【题型】证明题　【知识点】解析几何　【难度】medium
给定椭圆 \( C:\frac{x^2}{a^2}+\frac{y^2}{b^2}=1(a>b>0) \)，称圆心在原点 \( O \)，半径为 \( \sqrt{a^2+b^2} \) 的圆是椭圆 \( C \) 的“伴随圆”。若椭圆 \( C \) 的一个焦点为 \( F_1(\sqrt{2},0) \)，其短轴上的一个端点到 \( F_1 \) 的距离为 \( \sqrt{3} \)。

\noindent (1) 求椭圆 \( C \) 的方程及其“伴随圆”方程；

\noindent (2) 若倾斜角为 \( 45^\circ \) 的直线 \( l \) 与椭圆 \( C \) 只有一个公共点，且与椭圆 \( C \) 的“伴随圆”相交于 \( M \)、\( N \) 两点，求弦 \( MN \) 的长；

\noindent (3) 在椭圆 \( C \) 的“伴随圆”上任取一点 \( P(x_0,y_0) \)，过点 \( P \) 作两条直线 \( l_1 \)，\( l_2 \)，使得 \( l_1 \)，\( l_2 \) 与椭圆 \( C \) 都只有一个公共点，且 \( l_1 \)，\( l_2 \) 分别与椭圆的“伴随圆”交于 \( M \)，\( N \) 两点。证明：直线 \( MN \) 过原点 \( O \)。
【解答】
\noindent \textbf{【分析】}
(1) 根据已知条件求得 \( a \)，\( b \)，\( c \)，从而求得椭圆 \( C \) 的方程及其“伴随圆”方程；

\noindent (2) 设出直线 \( l \) 的方程并与椭圆方程联立，化简后利用判别式求得 \( m^2 \)，利用点到直线的距离公式以及圆的弦长的计算公式求得 \( |MN| \)；

\noindent (3) 通过证明 \( l_1 \perp l_2 \) 来证得直线 \( MN \) 过原点 \( O \)。

\vspace{1em}

\noindent \textbf{【解答】}
解：(1) 依题意，\( c = \sqrt{2} \)，\( a = \sqrt{3} \)，所以 \( b = \sqrt{a^2 - c^2} = 1 \)，\( \sqrt{a^2 + b^2} = 2 \)，

所以椭圆 \( C \) 的方程为 \( \frac{x^2}{3} + y^2 = 1 \)，“伴随圆”方程为 \( x^2 + y^2 = 4 \)。

\vspace{1em}

\noindent (2) 设直线 \( l \) 的方程为 \( y = x + m \)，

由
\[
\begin{cases}
y = x + m \\
\frac{x^2}{3} + y^2 = 1
\end{cases}
\]
消去 \( y \) 并化简得 \( 4x^2 + 6mx + 3m^2 - 3 = 0 \)，

由 \( \Delta = 36m^2 - 16(3m^2 - 3) = 0 \) 得 \( m^2 = 4 \)，

圆心到直线 \( l: x - y + m = 0 \) 的距离为 \( \frac{|m|}{\sqrt{2}} = \sqrt{2} \)，

所以 \( |MN| = 2\sqrt{2^2 - (\sqrt{2})^2} = 2\sqrt{2} \)。

\vspace{1em}

\noindent (3) 证明：①当 \( l_1 \)、\( l_2 \) 都有斜率时，设点 \( P(x_0,y_0) \)，其中 \( x_0^2 + y_0^2 = 4 \)，

设经过点 \( P(x_0,y_0) \) 与椭圆相切，且斜率存在的直线的方程为 \( y = k(x - x_0) + y_0 \)，

联立
\[
\begin{cases}
y = kx + (y_0 - kx_0) \\
\frac{x^2}{3} + y^2 = 1
\end{cases}
\]
消去 \( y \) 得到 \( x^2 + 3[kx + (y_0 - kx_0)]^2 - 3 = 0 \)，

即 \( (1 + 3k^2)x^2 + 6k(y_0 - kx_0)x + 3(y_0 - kx_0)^2 - 3 = 0 \)，

\( \Delta' = [6k(y_0 - kx_0)]^2 - 4 \cdot (1 + 3k^2)[3(y_0 - kx_0)^2 - 3] = 0 \)，

整理可得 \( (3 - x_0^2)k^2 + 2x_0y_0k + 1 - y_0^2 = 0 \)，

设 \( l_1 \)、\( l_2 \) 的斜率分别为 \( k_1 \)、\( k_2 \)，因为 \( l_1 \)、\( l_2 \) 与椭圆 \( C \) 都只有一个公共点，

所以 \( k_1 \)、\( k_2 \) 是关于 \( k \) 的方程 \( (3 - x_0^2)k^2 + 2x_0y_0k + 1 - y_0^2 = 0 \) 的两个实数根，

因而 \( k_1 \cdot k_2 = \frac{1 - y_0^2}{3 - x_0^2} = \frac{1 - (4 - x_0^2)}{3 - x_0^2} = -1 \)，即 \( l_1 \perp l_2 \)；

②当点 \( P(\pm\sqrt{3},\pm1) \)，点 \( P \) 的坐标满足 \( x_0^2 + y_0^2 = 4 \)，此时 \( l_1 \)、\( l_2 \) 分别与两坐标轴垂直，

则 \( l_1 \perp l_2 \)。

综上所述，\( l_1 \perp l_2 \)。

所以 \( \angle MPN = 90^\circ \)，所以 \( MN \) 是“伴随圆”的直径，过原点 \( O \)。

\vspace{1em}

\noindent \textbf{【点评】}
本题主要考查直线与圆锥曲线的综合，考查转化能力，属于中档题。

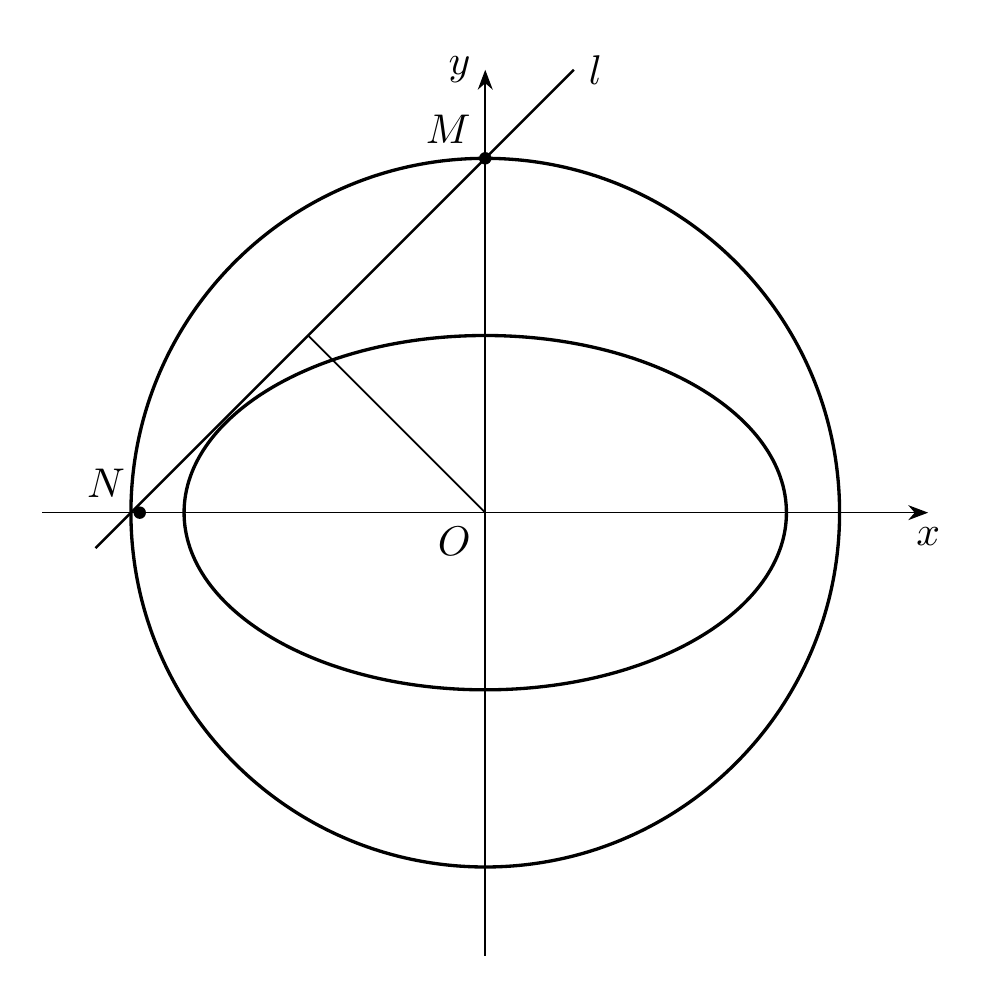
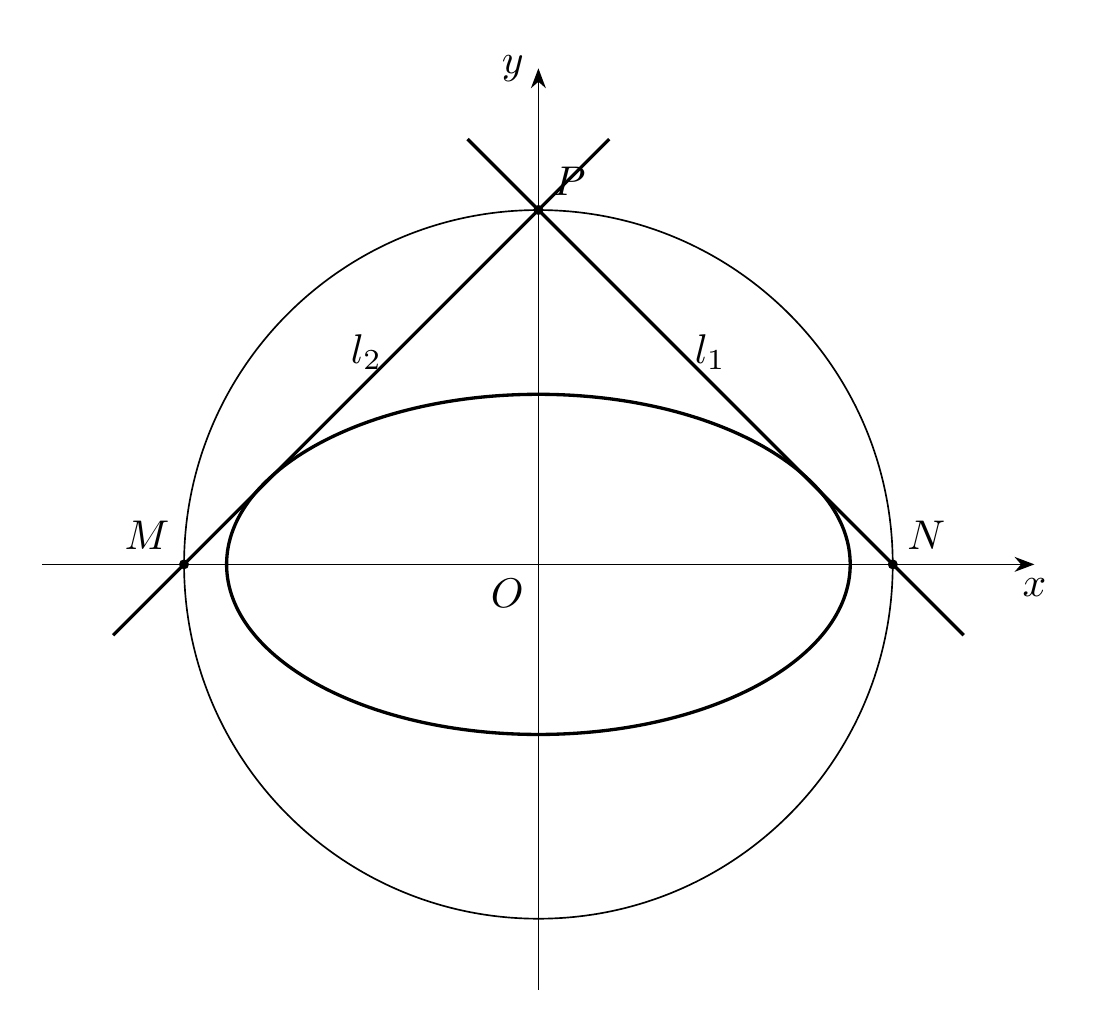